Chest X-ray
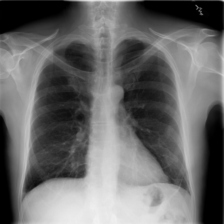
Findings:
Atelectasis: negative
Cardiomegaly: negative
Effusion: negative
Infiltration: negative
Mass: negative
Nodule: negative
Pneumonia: negative
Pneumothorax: negative
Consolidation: negative
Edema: negative
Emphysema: negative
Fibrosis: negative
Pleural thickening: negative
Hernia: negative